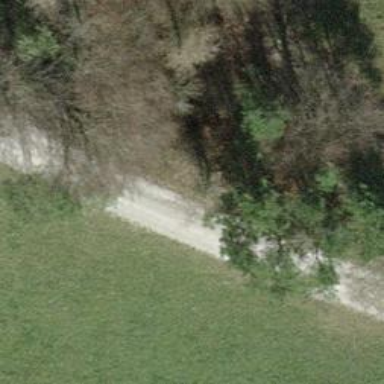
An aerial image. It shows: Gravel track with grade2 quality.